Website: bh-photo
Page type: account-selection
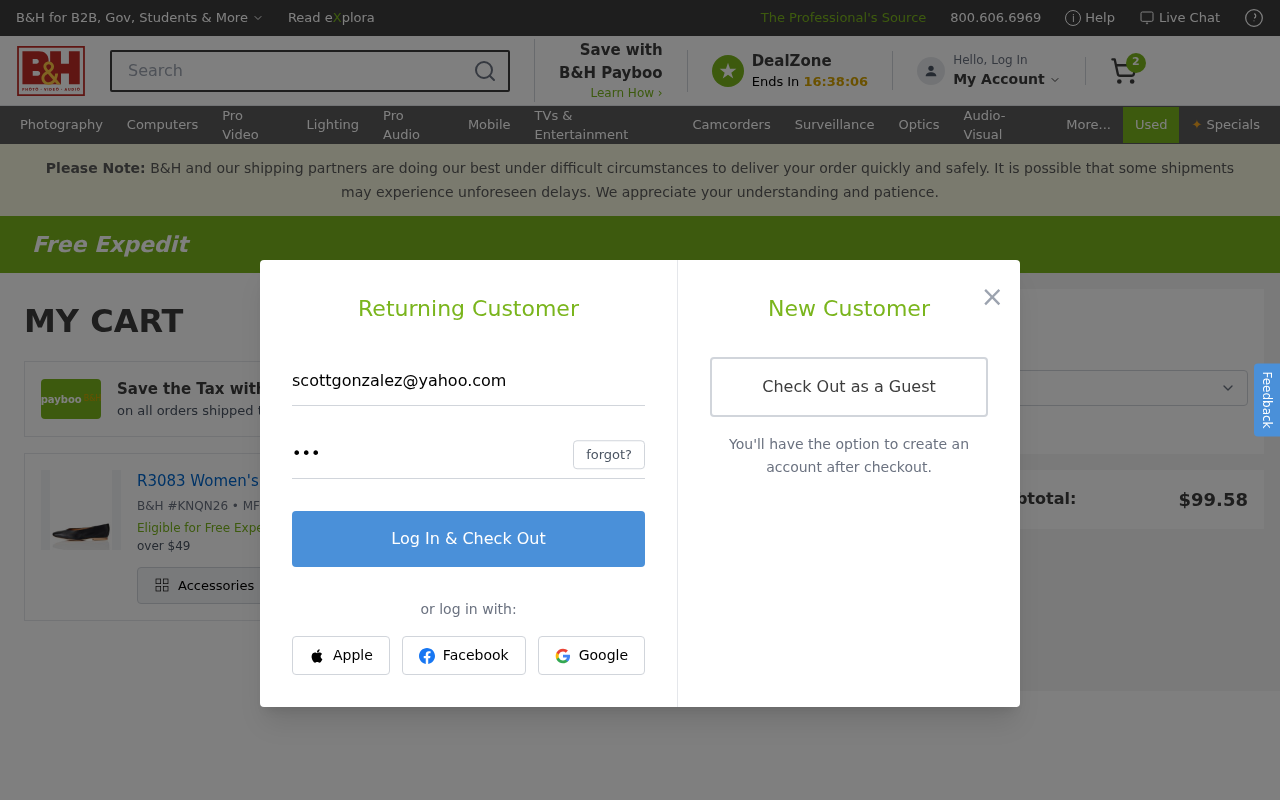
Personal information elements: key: PII_EMAIL
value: scottgonzalez@yahoo.com
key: PII_POSTCODE
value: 84087
Product elements: key: PRODUCT1_NAME
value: R3083 Women's Closed Ballet Flats, Black, 37 eu
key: PRODUCT1_QUANTITY
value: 2
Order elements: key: ORDER_NUM_ITEMS
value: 2
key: ORDER_SUBTOTAL
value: $99.58
Search elements: key: HEADER_SEARCH
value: Search
Other elements: key: BH_ITEM_NUMBER
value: KNQN26
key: MFR_NUMBER
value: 64914I